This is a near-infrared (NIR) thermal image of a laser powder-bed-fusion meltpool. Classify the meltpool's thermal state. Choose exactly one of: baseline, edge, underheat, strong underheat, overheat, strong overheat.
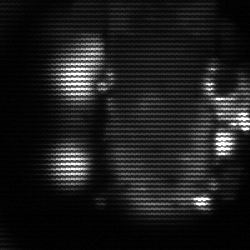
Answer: strong underheat